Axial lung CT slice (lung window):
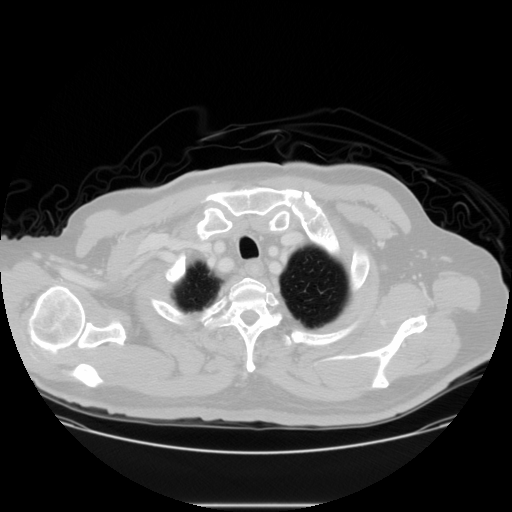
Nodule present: no